Brain MRI, t2w sequence, axial 2D slice.
Patient: age 27, sex F, weight 90 kg, height 1.9 m
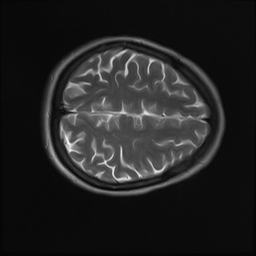